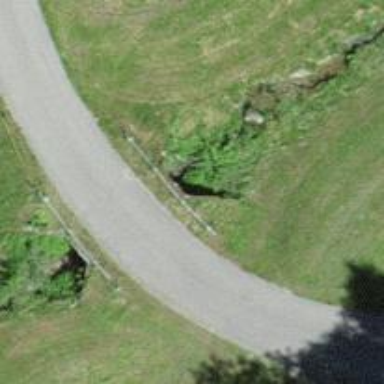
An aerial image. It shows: Culvert tunnel.